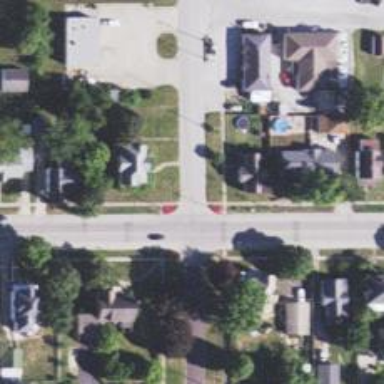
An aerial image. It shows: Road with stop sign.